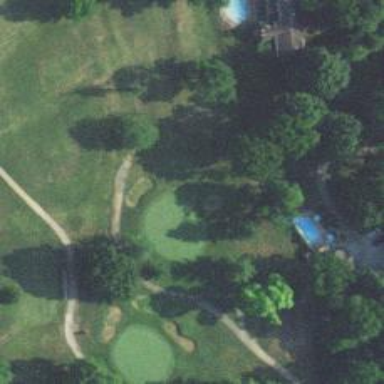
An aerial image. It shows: Golf hole.